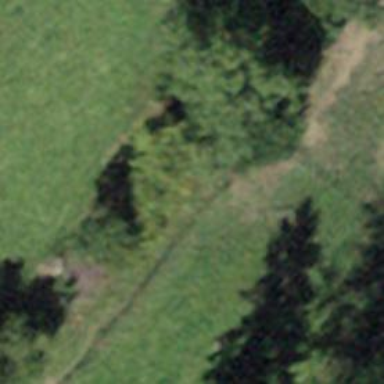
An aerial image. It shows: Path.